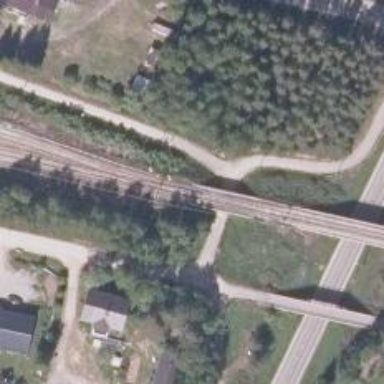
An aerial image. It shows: Bridge used by trains with continuous electrified contact lines.